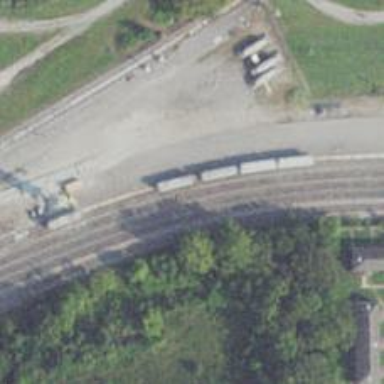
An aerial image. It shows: Railway yard used for servicing trains.